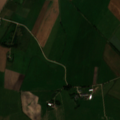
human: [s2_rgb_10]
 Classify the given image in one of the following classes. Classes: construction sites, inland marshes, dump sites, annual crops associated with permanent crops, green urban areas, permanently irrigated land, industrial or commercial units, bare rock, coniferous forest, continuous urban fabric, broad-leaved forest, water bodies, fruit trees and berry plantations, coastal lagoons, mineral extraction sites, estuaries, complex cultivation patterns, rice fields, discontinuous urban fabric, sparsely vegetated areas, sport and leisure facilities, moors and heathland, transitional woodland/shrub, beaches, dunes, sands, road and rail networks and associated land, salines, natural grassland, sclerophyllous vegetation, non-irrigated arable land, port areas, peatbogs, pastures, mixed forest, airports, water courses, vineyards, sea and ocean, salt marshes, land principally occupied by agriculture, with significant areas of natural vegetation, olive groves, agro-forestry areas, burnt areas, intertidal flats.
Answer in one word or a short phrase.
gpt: non-irrigated arable land, pastures, complex cultivation patterns